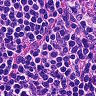
Metastatic tissue present: no